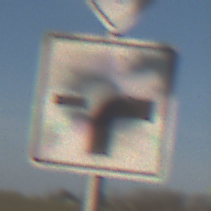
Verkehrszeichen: VerlaufVorfahrtsstrasse9
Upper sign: Vorfahrtsstrasse
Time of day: MorningAfternoon
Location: Outdoor (Nature)
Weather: Clear
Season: Winter
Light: Natural